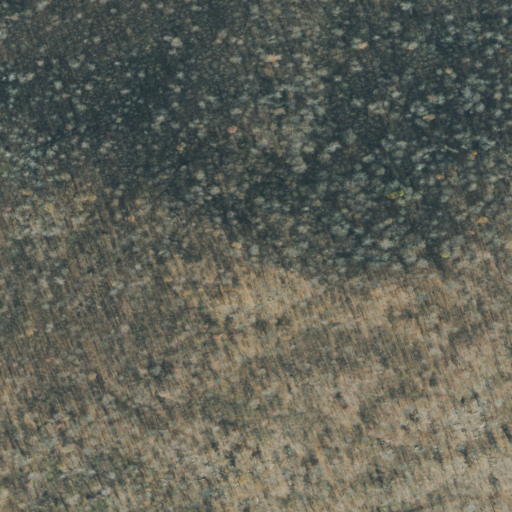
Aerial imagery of mountain in Tennessee named Round Mountain containing deciduous forest and shrub